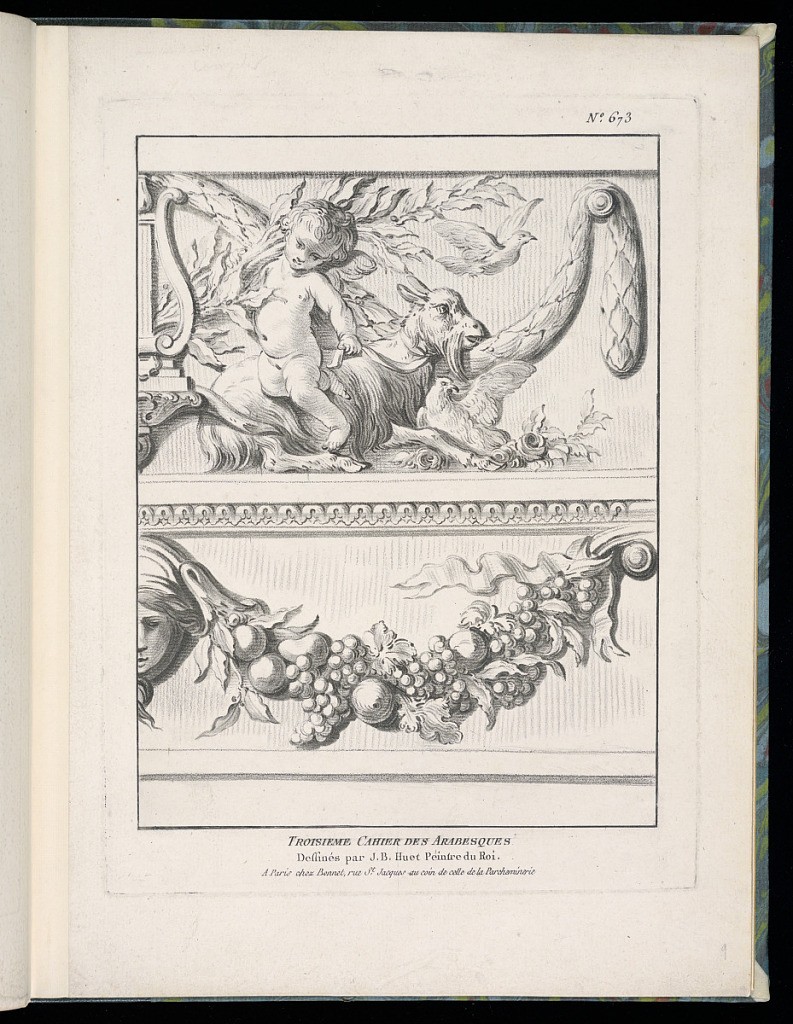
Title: Title Page
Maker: Jean-Baptiste Huet, French, 1745 – 1811
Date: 1776–89
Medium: Crayon manner etching on paper
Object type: Print
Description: Title page and two details of frieze designs, one above the other, featuring a putto on a goat, birds, flowers, lyre, foliate branches, festoons of leaves and fruit, mask (mascaron), ribbons, and scrolling leaves (rinceaux). The plate is titled and numbered.